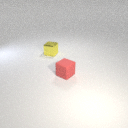
small red rubber cube in front of small yellow metal cube